Question: I have two tables in a legacy database (which I cannot modify) with data as follows:

Table1 has a composite primary key (Code, Abbrev), but Abbrev is also used as a discriminator (see below). Table2 has two foreign key columns (CodeA, CodeB), both referencing the same field Code in Table1. There are duplicates in the Table1.Code field.
I would like to use table-per-hierarchy approach with Entity framework 6. So, I created the following model classes:
'''
[Table("Table1")]
public class MyBaseClass
{
[Key]
public string Code { get; set; }
}
public class MyBaseClassA : MyBaseClass
{
}
public class MyBaseClassB: MyBaseClass
{
}
[Table("Table2")]
public class SubClass
{
[Key]
public int Id { get; set; }
[Required]
[ForeignKey("MyBaseClassA")]
public string CodeA { get; set; }
public virtual MyBaseClassA ClassA { get; set; }
[Required]
[ForeignKey("MyBaseClassB")]
public string CodeA { get; set; }
public virtual MyBaseClassB ClassB { get; set; }
}
'''
I defined table-per-hierarchy in my DataContext : DbContext class as follows:
'''
protected override void OnModelCreating(DbModelBuilder modelBuilder)
{
modelBuilder.Entity<MyBaseClass>().Map<MyBaseClassA>(m => m.Requires("Abbrev").HasValue("A"))
.Map<MyBaseClassB>(m => m.Requires("Abbrev").HasValue("B"));
}
'''
The problem is when I want to use such mapping - I can't use the discriminator field (Table1.Abbrev) as a part of a composite key in the MyBaseClass - I get the following error:
> All objects in the EntitySet 'DataContext.MyBaseClass' must have unique primary keys. However, an instance of type 'MyBaseClassA' and an instance of type 'MyBaseClassB' both have the same primary key value, 'EntitySet=MyBaseClass;Code=1'.
Is it possible to map the model above with Entity framework 6 (or newer)?
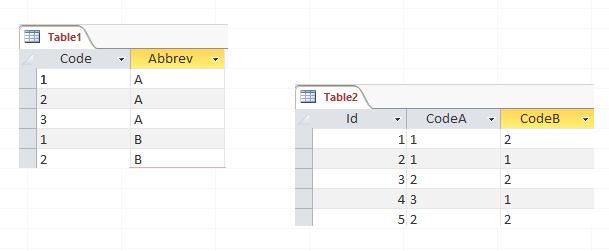
Answer: I'm afraid this isn't possible with Entity Framework.
To begin with, you have to map the full key of 'Table1', because EF can't possibly identify 'Table1' objects by 'Code' only. And a discriminator that's part of a compound primary key is just not supported.
So you can't subtype 'Table1'. Now if that was all, you could choose not to use inheritance. But 'Table2' is the real damper. EF requires foreign keys to reference a primary key. So, since 'Table1' should have a compound key, 'Table2''s two foreigns key should also look like '{ Code, Abbrev }'. Well, there isn't even one 'Abbrev' field in 'Table2'.
The only thing you can do is map 'Table1' as it is (without inheritance) and also 'Table2' without any association between them. You'll have to manually write joins (of sorts) to get related records from the database in one query.
For instance, to get a 'Table2' with a 'Table1' as 'A':
'''
from t1 in context.Table1s
join t2 in context.Table2s on t1.Code equals t2.CodeA
where t1.Abbrev == "A"
select new { A = t1, t2 }
'''
Or a 'Table2' with both a 'Table1' as 'A' and a 'Table1' as 'B':
'''
from t2 in context.Table2s
select new
{
t2,
A = (from t1 in context.Table1s
where t1.Code == t2.CodeA && t1.Abbrev == "A")
.FirstOrDefault(),
B = (from t1 in context.Table1s
where t1.Code == t2.CodeB && t1.Abbrev == "B")
.FirstOrDefault(),
}
'''